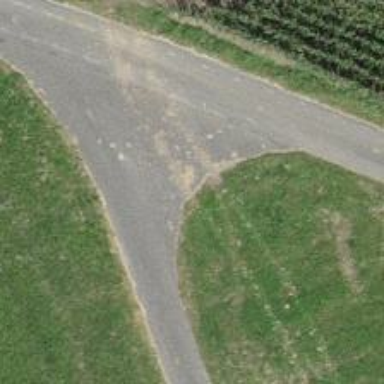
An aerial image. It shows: Well-maintained track road with grade 1 tracktype.